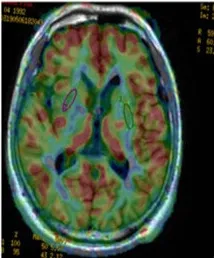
SWI and ASL-MRI of WD. (c and d) ASL-MRI demonstrated the reduction of cerebral blood flow in the bilateral putamen.
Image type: radiology (mri)